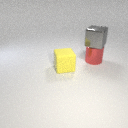
large yellow rubber cube in front of large red metal cylinder